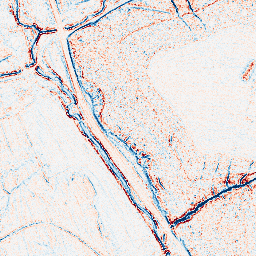
Category: edge_preserving
Decomposition family: bilateral
Decomposition parameters: d: 5
sigma_color: 100
sigma_space: 75
Upsampling method: sinc_hamming
Upsampling parameters: scale: 8
kernel_size: 16
Upsampling scale: 8